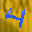
Label: 4